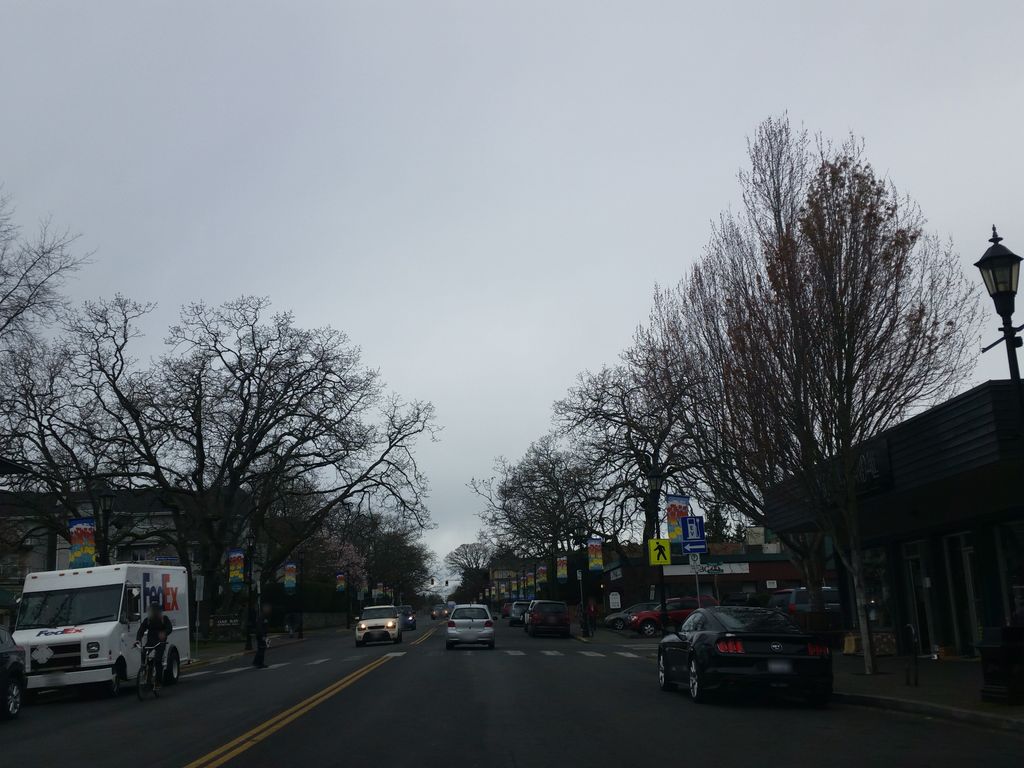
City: victoria